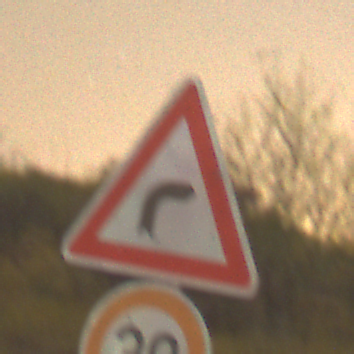
Verkehrszeichen: KurveRechts
Zusatzzeichen unten: Geschwindigkeit30
Umgebung: Outdoor, Nature
Tageszeit: Night
Wetter: Clear
Licht: Natural
Jahreszeit: NotSpecified
Kontrast: LowContrast